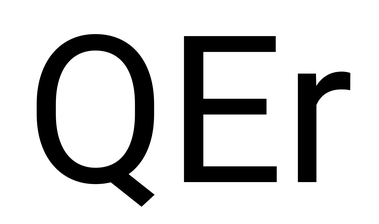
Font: Roboto_Regular